Question: On Mac OS X 10.9 signed Java Web Start applications are blocked by default with the message:
'''
"application.jnlp" can't be opened because it is from an unidentified developer.
'''

I know it's possible to weaken the security checks to allow any application to run, but that requires a manual intervention of the end user.
Is it possible to "sign" a Java Web Start application such that it is recognized as originating from an identified developer?
Thank you
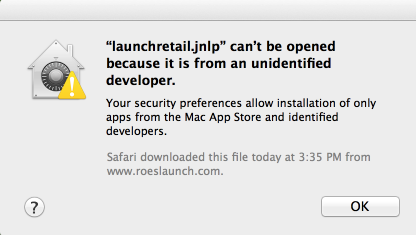
Answer: Apple does appear to support signing of webstart -- but not directly. You have to bundle it in an archive. See the note at the bottom of <URL> page:
> You can use the codesign utility to sign the JNLP file, which will attach the code signature to the JNLP file as extended attributes. To preserve these attributes, package the JNLP file in a ZIP, XIP, or DMG file. Be careful using the ZIP format, as some third-party tools might not capture the required extended attributes correctly.
Also note that XIP isn't supported for non-Apple developers <URL>:
> Important: Starting with macOS Sierra, only XIP archives signed by Apple will be expanded. Developers who have been using XIP archives will need to move to using signed installer packages or disk images.